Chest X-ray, AP view. Patient: 54 years old, sex F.
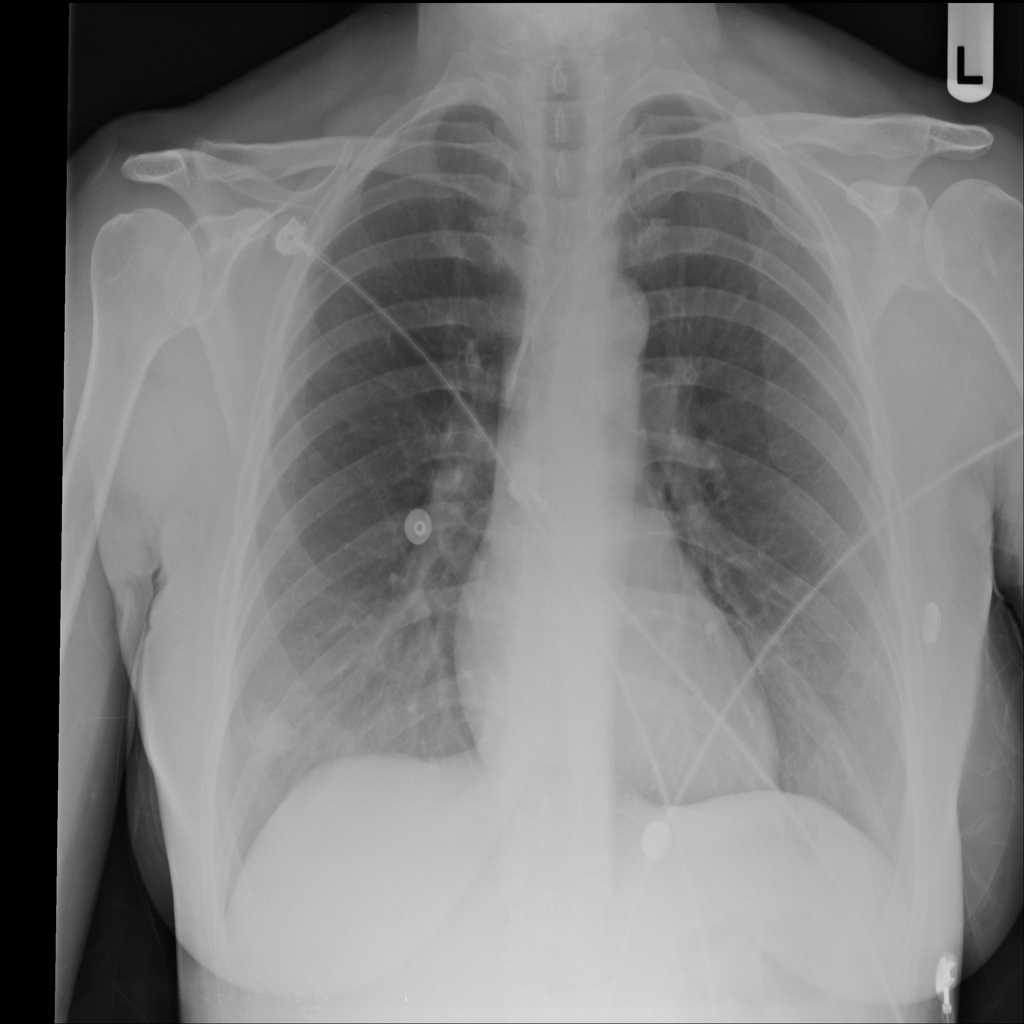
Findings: Nodule